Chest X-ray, PA view. Patient: 32 years old, sex F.
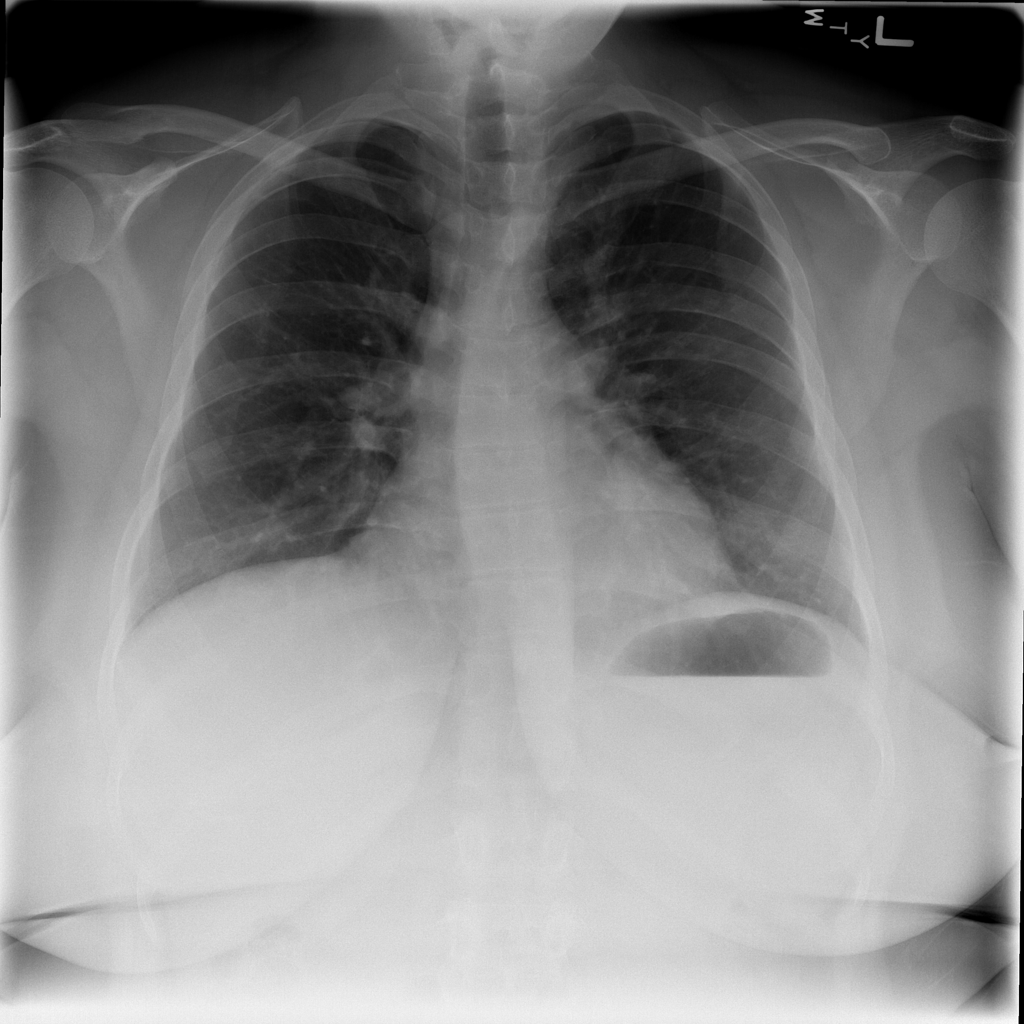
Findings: No Finding